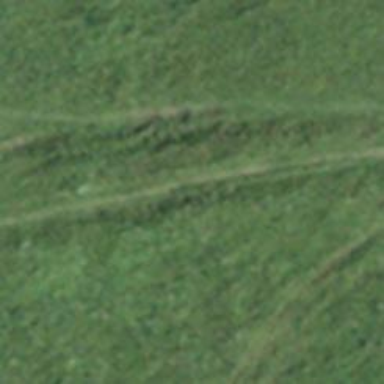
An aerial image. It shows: Track with ground surface. The track type is grade 5.